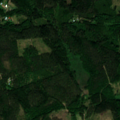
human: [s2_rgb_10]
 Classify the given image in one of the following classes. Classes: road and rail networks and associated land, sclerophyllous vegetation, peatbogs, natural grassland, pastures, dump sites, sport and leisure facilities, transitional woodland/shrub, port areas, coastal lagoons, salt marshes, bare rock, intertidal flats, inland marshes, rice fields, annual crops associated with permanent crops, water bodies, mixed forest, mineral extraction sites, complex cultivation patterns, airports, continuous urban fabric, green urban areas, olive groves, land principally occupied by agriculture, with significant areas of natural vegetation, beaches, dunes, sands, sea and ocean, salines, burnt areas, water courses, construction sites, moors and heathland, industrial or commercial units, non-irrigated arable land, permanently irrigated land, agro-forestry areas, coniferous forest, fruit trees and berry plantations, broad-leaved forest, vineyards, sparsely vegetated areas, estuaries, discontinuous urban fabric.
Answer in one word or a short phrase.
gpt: coniferous forest, mixed forest